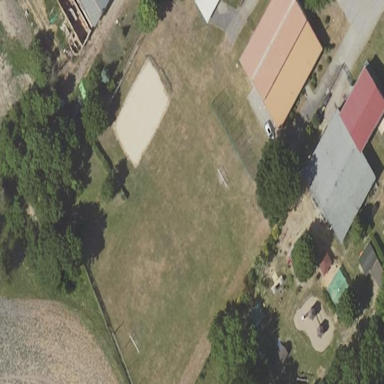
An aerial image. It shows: Kindergarten.